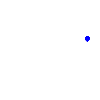
Particle: pion